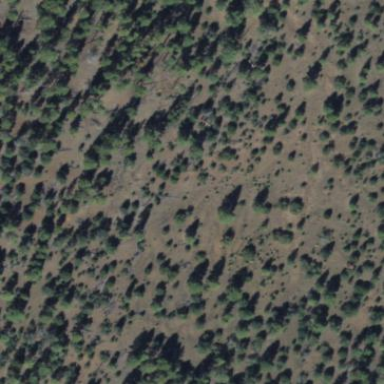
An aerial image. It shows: Patch of scrub vegetation.